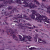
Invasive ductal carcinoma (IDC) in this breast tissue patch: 1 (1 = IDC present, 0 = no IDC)